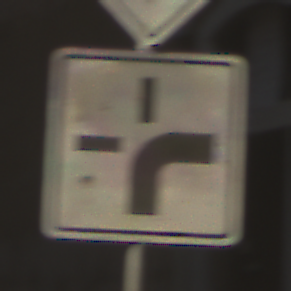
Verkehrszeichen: VerlaufVorfahrtsstrasse3
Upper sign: Vorfahrtsstrasse
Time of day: Midday
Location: Outdoor (Urban)
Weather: Clear
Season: NotSpecified
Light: Natural